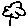
Label: flower